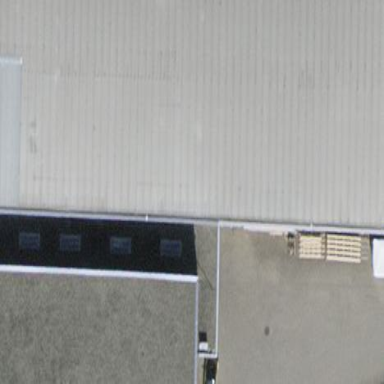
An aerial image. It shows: Industrial building.